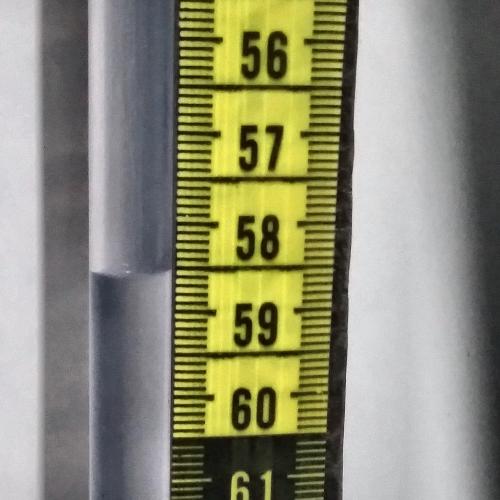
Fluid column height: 58.5 cm